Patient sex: M
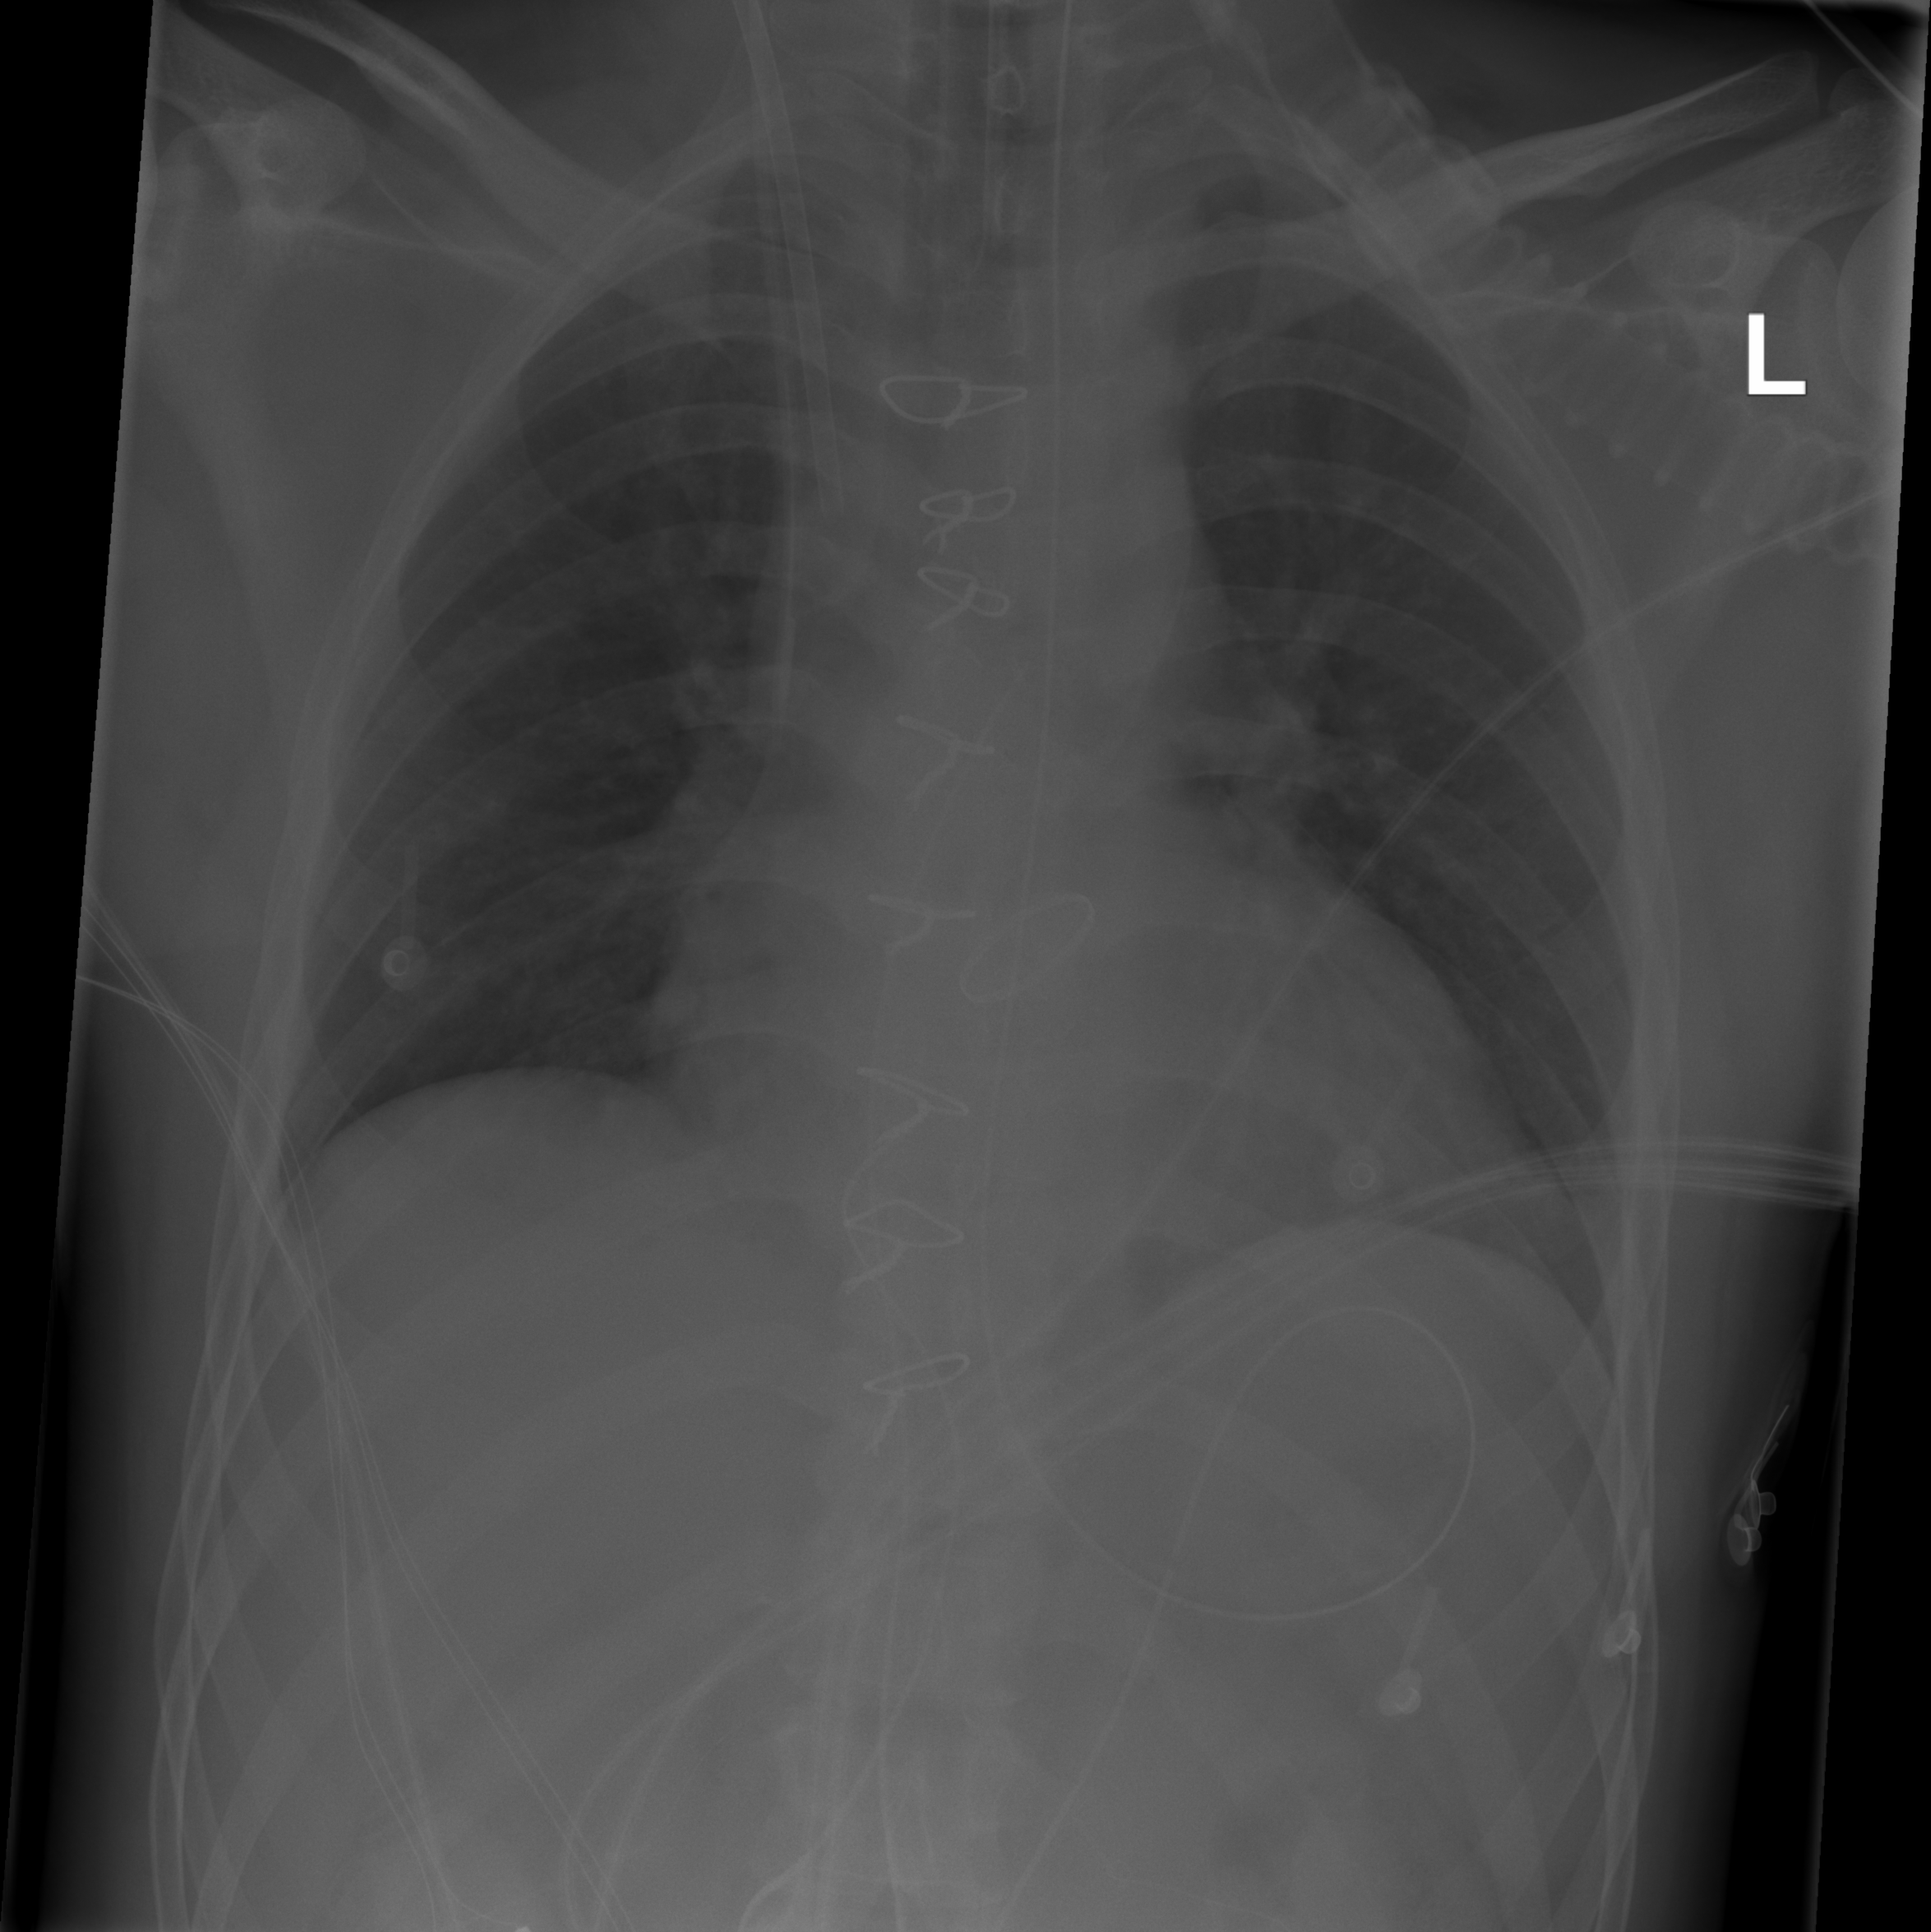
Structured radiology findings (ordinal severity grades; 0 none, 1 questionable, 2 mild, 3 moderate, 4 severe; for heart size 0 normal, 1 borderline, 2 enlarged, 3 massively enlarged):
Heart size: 2
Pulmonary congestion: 0
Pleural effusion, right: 0
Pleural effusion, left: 0
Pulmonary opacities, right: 0
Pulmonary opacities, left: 0
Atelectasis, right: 0
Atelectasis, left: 0